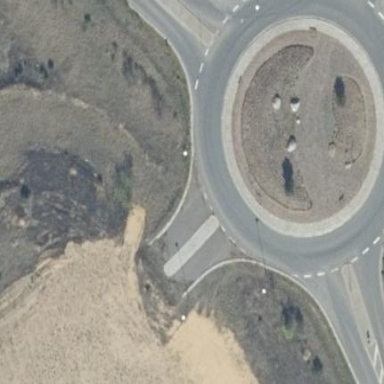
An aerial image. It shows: Tertiary road with asphalt surface leading to roundabout.